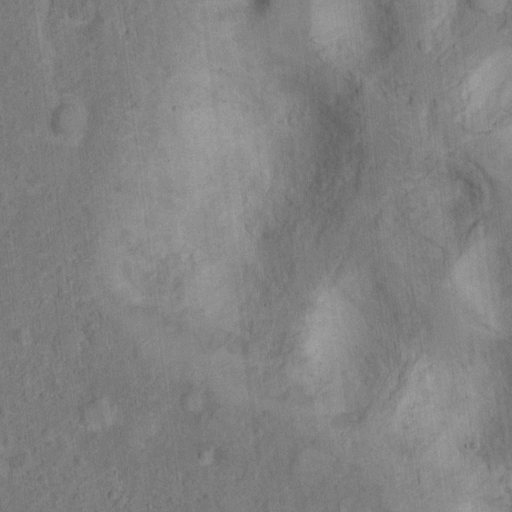
Classes present: Background